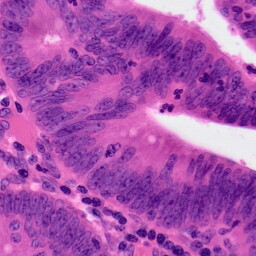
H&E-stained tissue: Colon